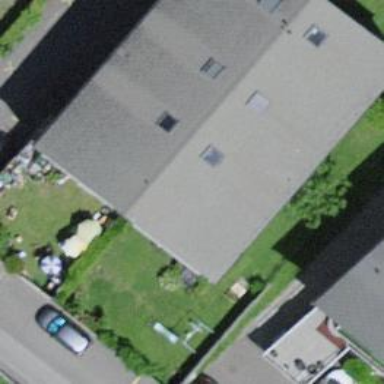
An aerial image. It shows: Gabled roof on building that houses apartments.